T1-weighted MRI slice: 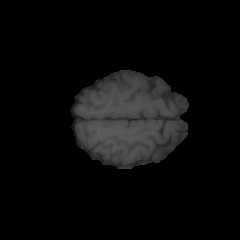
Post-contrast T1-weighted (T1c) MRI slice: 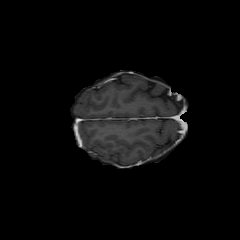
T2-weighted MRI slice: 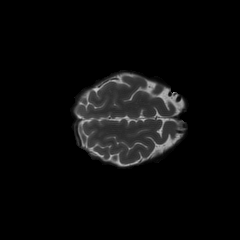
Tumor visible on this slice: no